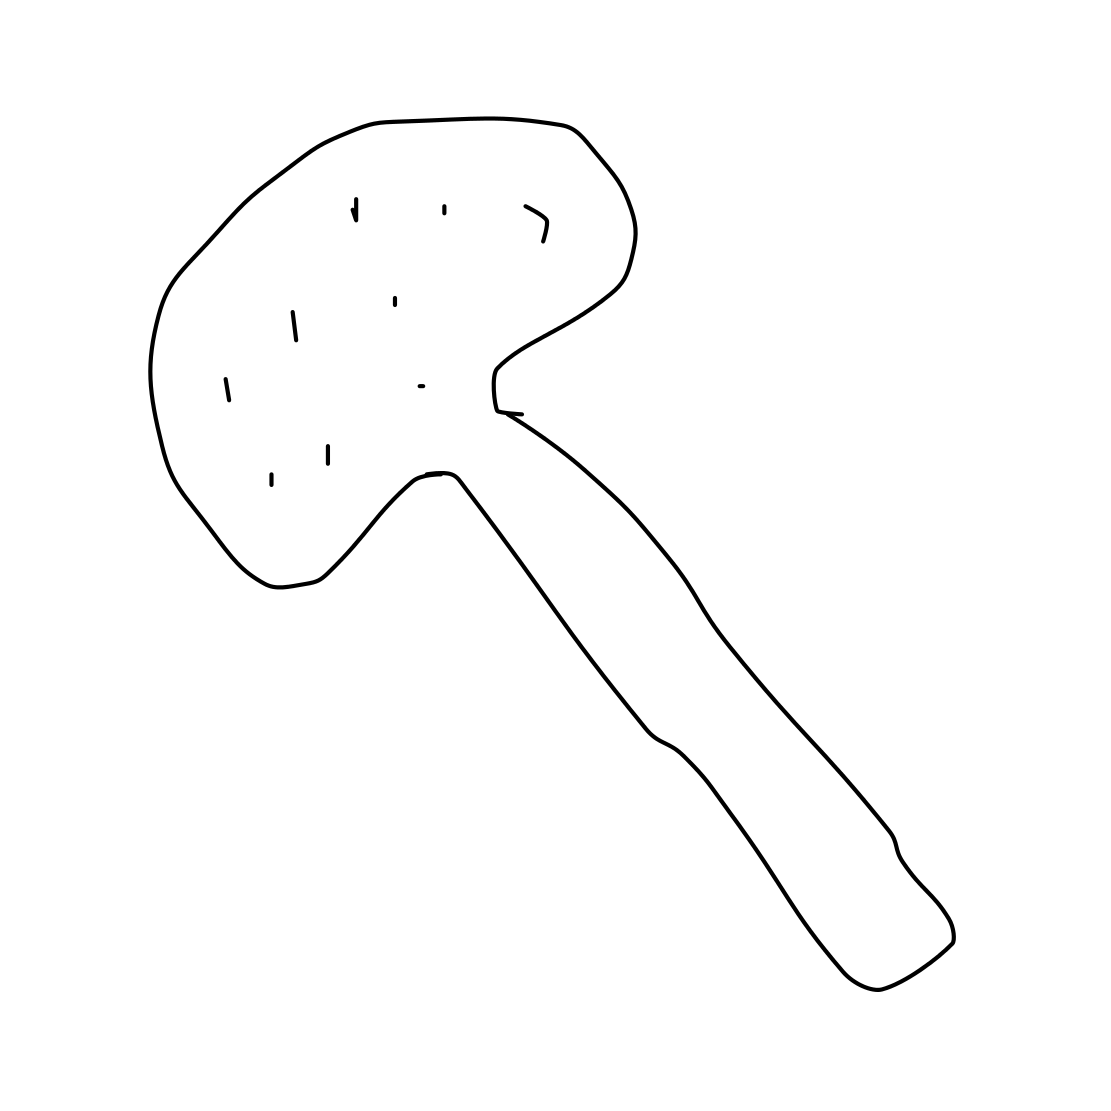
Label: microphone